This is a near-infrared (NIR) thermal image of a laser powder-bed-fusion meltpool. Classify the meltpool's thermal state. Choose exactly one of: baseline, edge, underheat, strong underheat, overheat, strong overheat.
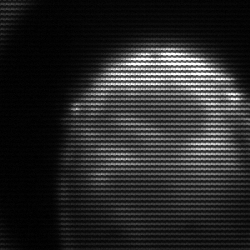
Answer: edge